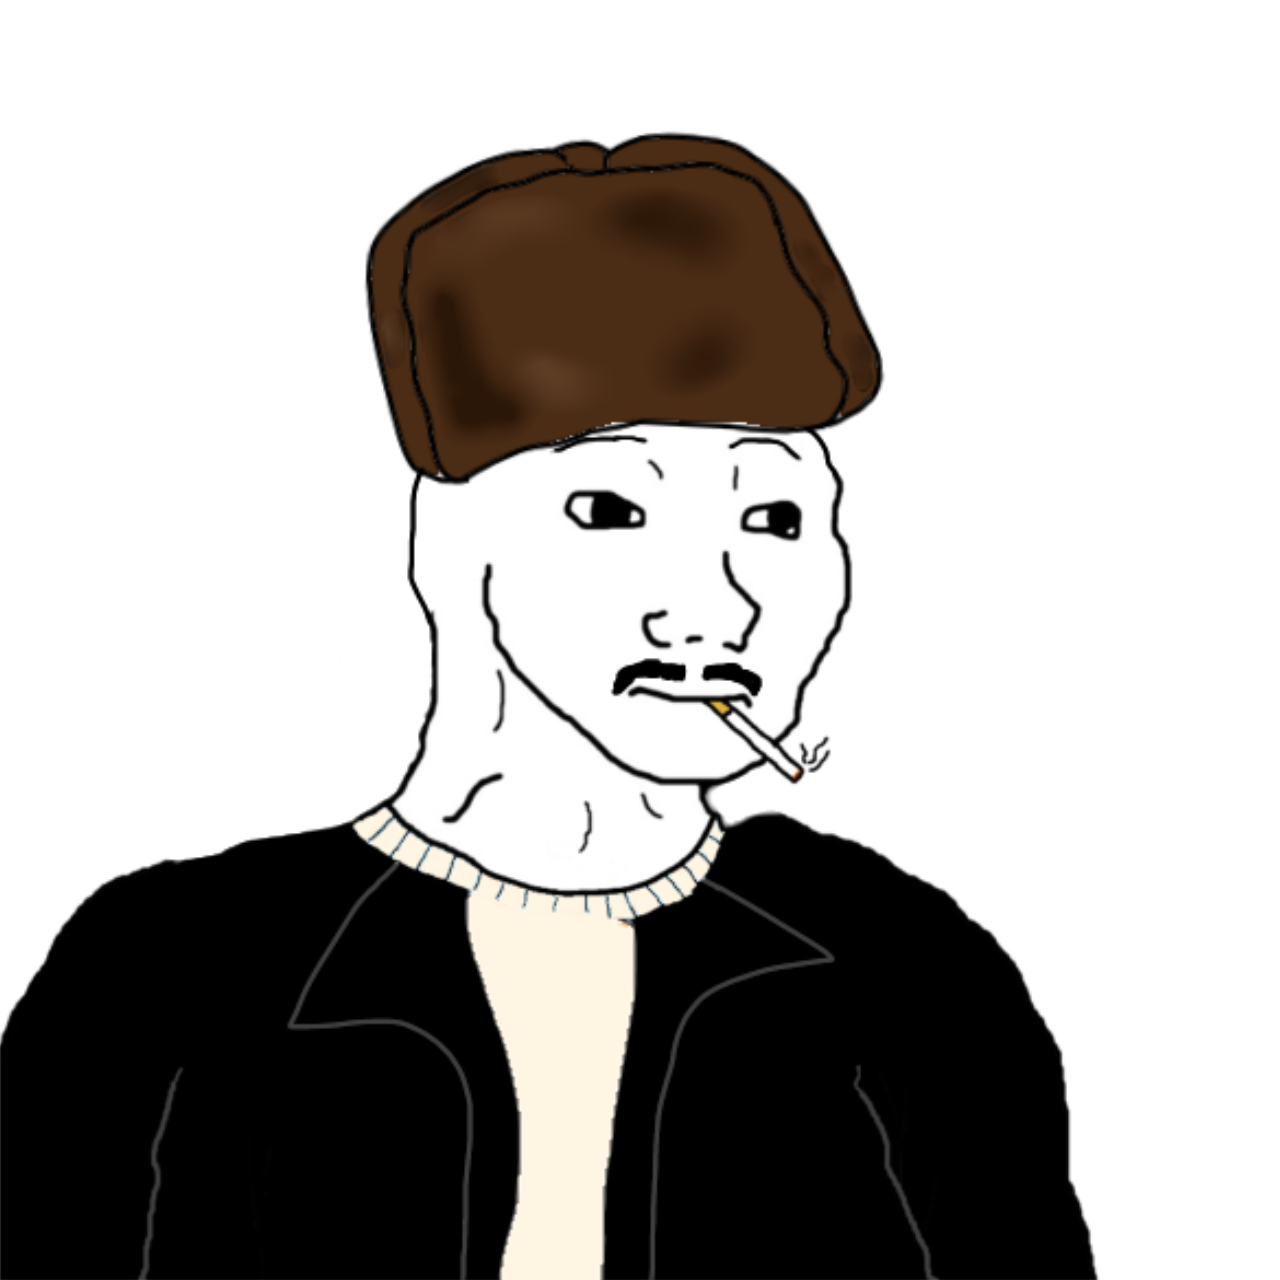
Label: 5_Doomer